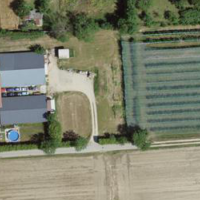
EUNIS habitat code: 52
Species observed at this site:
Cornus sanguinea
Euphorbia cyparissias